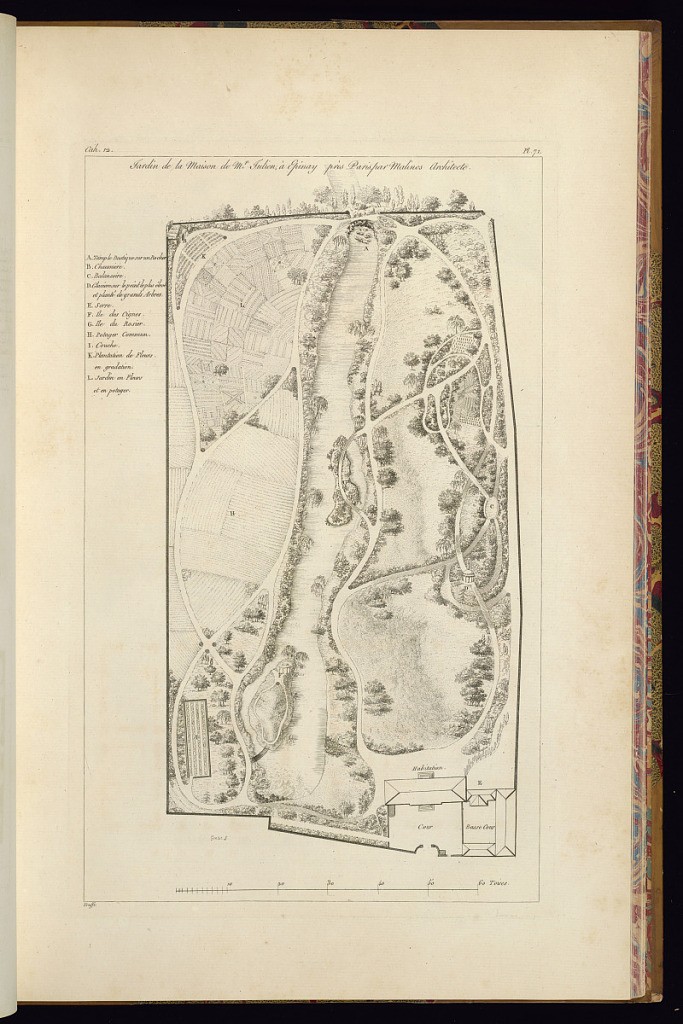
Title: Jardin de la Maison de Mr. Julien, à Epinay près Paris par Malinos Architecte
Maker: Jean-Charles Krafft, French, 1764 - 1833
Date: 1812
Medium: Etching and engraving on paper
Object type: Print
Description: A general plan for a garden with buildings and a legend in the upper left. The plate is titled, numbered, and signed.